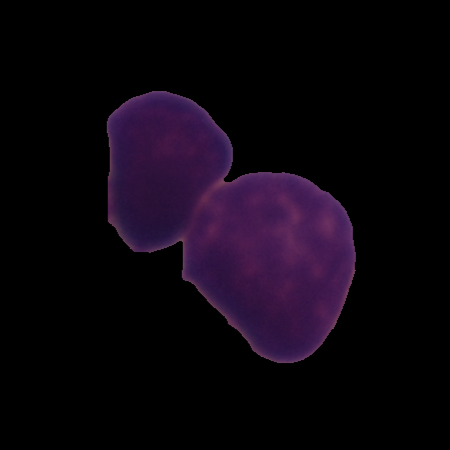
Label: healthy